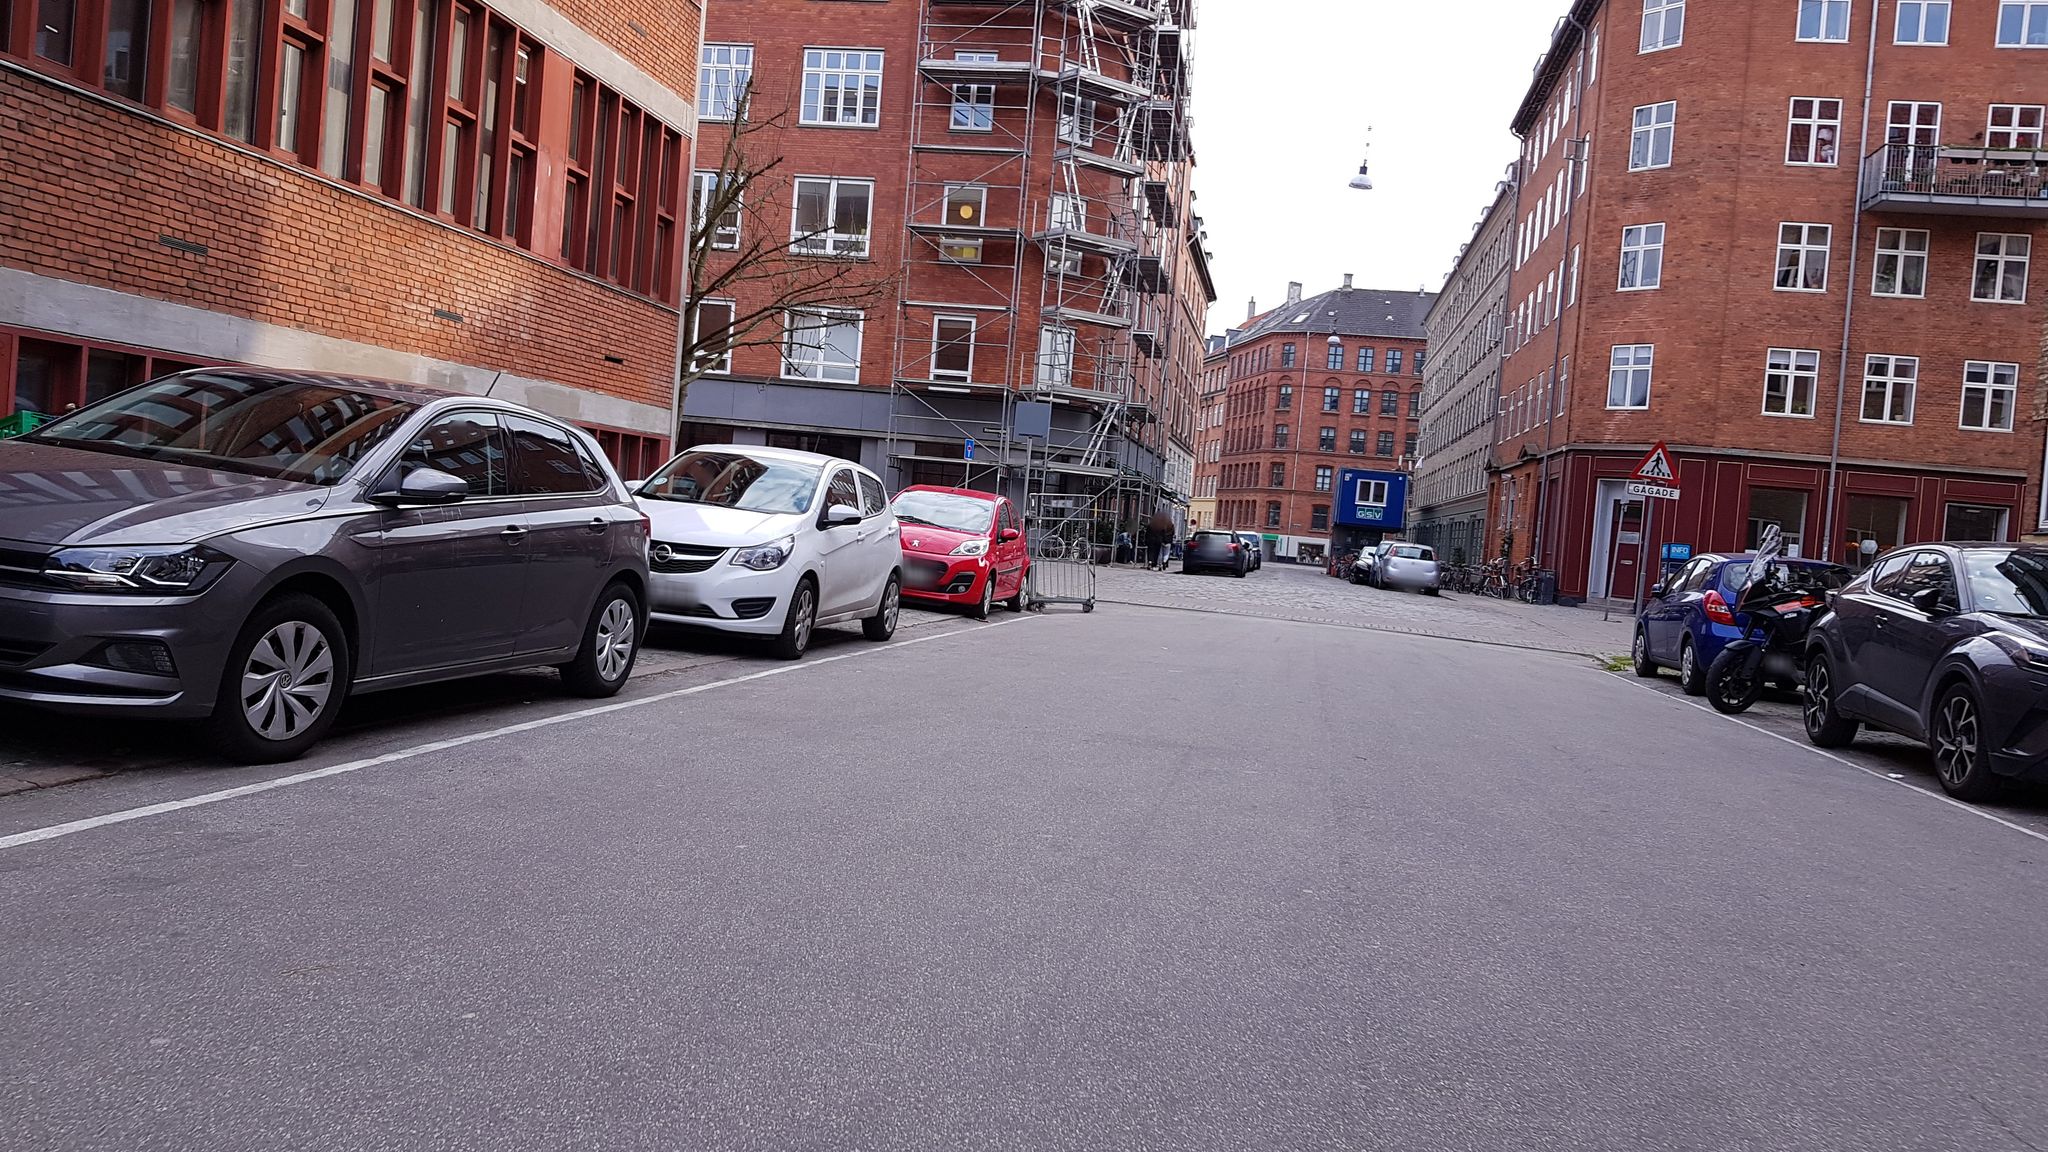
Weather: clear
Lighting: day
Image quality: good
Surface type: walking surface
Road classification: pedestrian, path, residential
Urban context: urban centre
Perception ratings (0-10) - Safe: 6.16, Lively: 7.64, Beautiful: 5.56, Boring: 3.14, Depressing: 3.72, Wealthy: 8.8